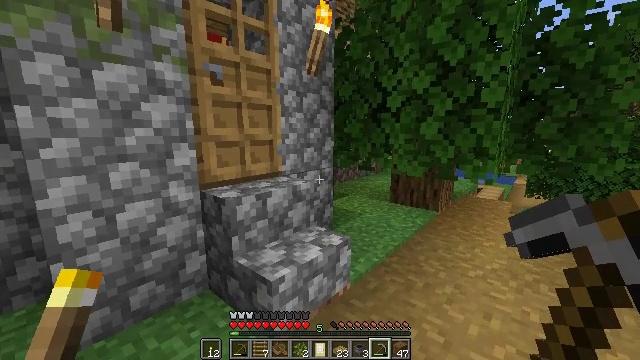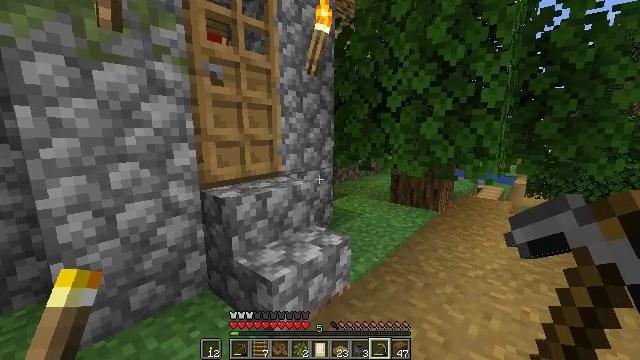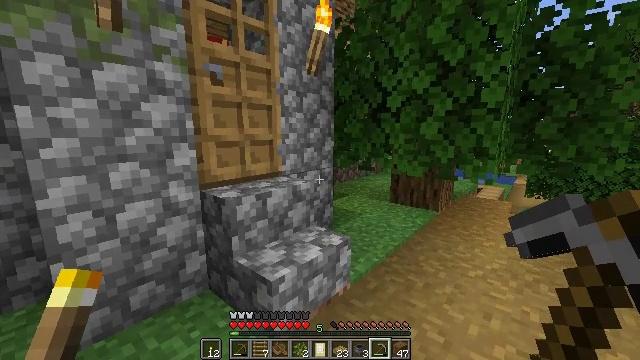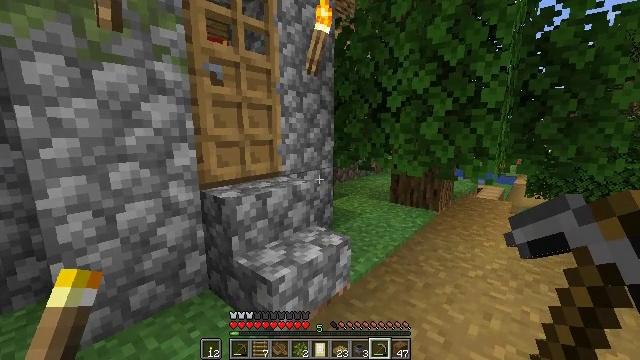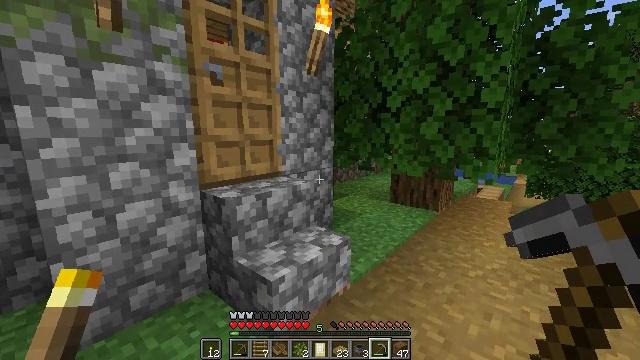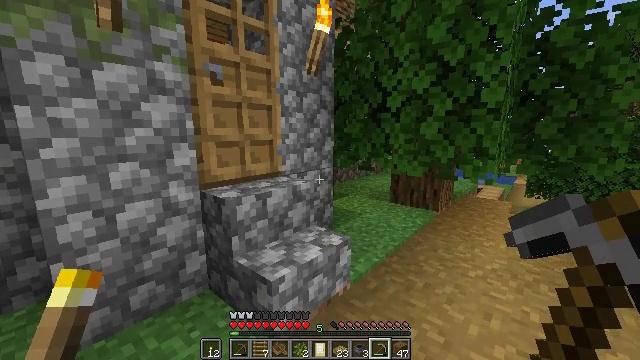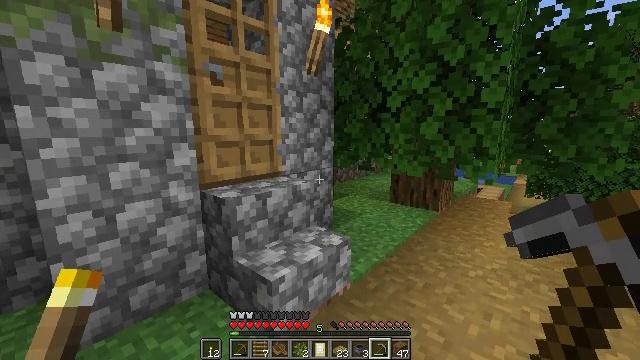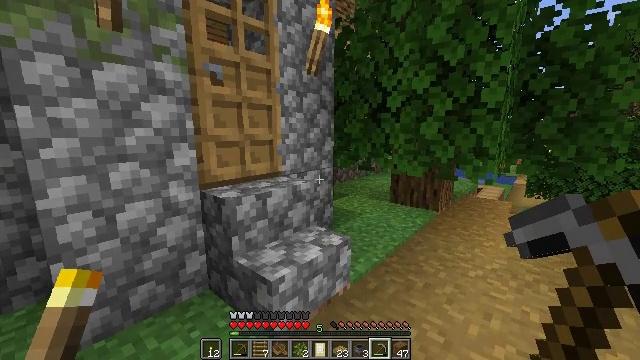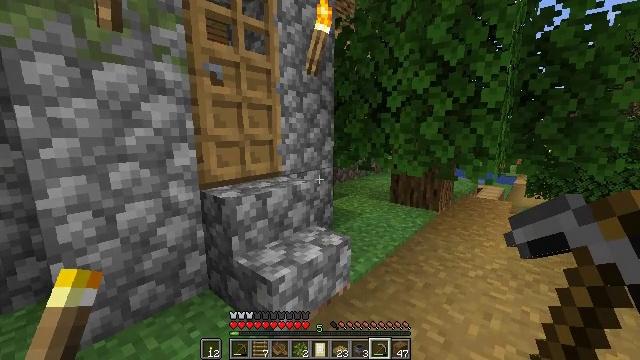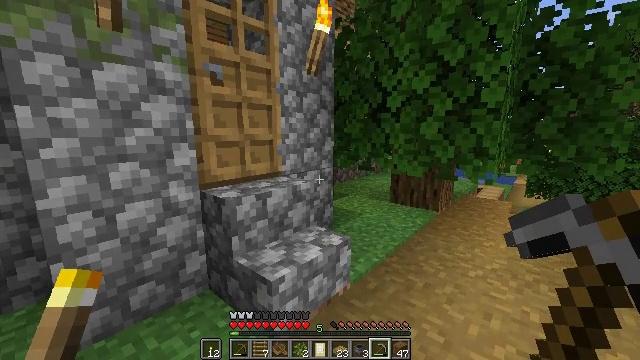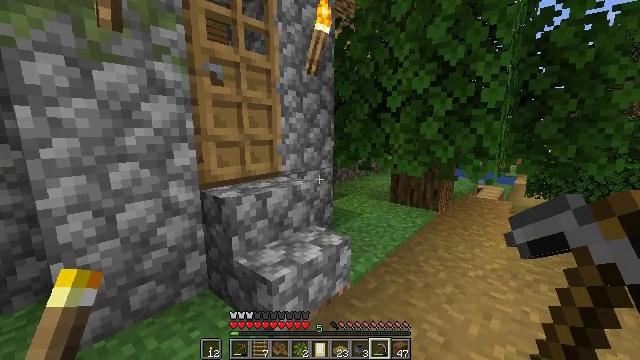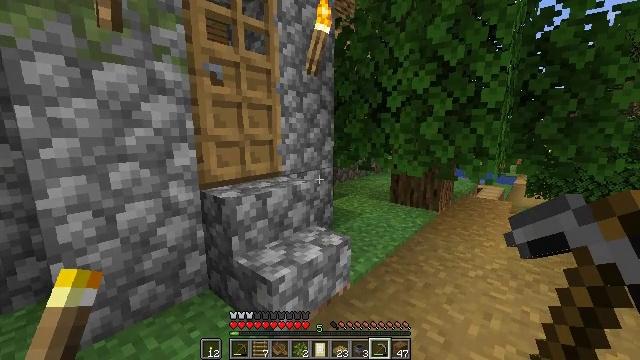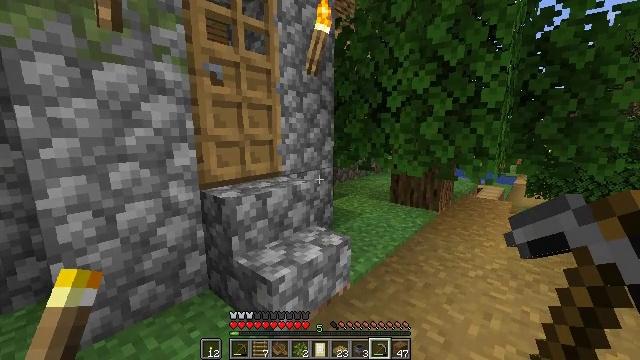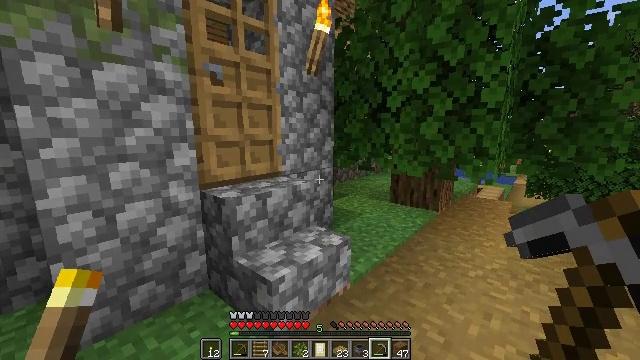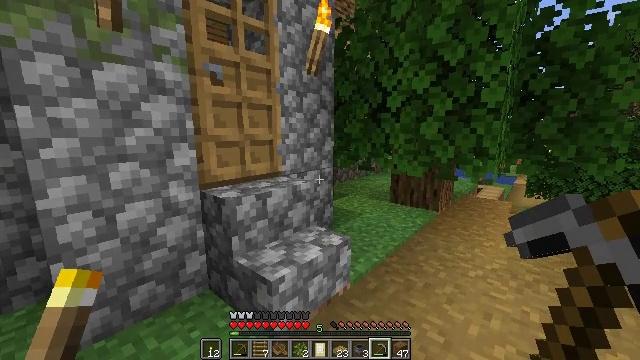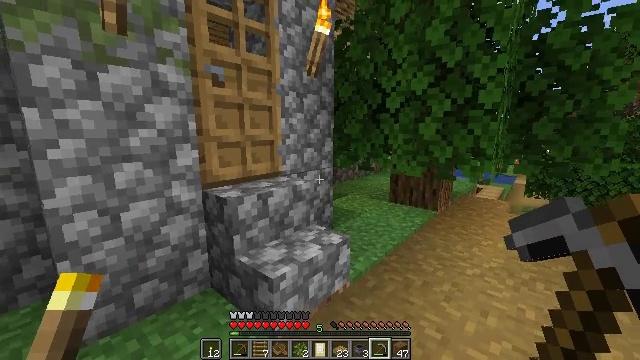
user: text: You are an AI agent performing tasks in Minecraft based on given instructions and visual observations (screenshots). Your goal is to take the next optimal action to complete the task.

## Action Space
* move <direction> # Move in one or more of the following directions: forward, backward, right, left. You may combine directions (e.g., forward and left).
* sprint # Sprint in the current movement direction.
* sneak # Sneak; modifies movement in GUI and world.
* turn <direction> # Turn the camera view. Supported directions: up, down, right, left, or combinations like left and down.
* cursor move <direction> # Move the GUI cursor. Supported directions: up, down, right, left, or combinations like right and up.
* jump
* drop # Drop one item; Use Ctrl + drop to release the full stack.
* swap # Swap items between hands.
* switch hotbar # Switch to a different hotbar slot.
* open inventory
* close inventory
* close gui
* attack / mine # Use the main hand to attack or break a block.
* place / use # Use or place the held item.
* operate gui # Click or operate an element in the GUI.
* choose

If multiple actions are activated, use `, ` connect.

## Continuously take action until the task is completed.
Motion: motion action
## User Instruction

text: Break the cauldron to collect it.
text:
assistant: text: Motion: no_op
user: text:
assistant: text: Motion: no_op
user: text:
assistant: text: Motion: no_op
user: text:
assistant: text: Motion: no_op
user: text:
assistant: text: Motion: no_op
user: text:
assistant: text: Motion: no_op
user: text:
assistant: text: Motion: no_op
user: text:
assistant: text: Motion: no_op
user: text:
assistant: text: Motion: no_op
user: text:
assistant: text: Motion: no_op
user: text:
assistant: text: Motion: no_op
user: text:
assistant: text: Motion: no_op
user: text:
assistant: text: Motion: no_op
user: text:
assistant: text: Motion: no_op
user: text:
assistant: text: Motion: move back
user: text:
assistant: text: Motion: move back
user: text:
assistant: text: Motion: move back
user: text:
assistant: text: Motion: move back
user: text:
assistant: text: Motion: move back
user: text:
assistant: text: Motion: no_op
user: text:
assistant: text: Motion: no_op
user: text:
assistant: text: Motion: no_op
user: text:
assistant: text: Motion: no_op
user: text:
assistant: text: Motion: no_op
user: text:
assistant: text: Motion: no_op
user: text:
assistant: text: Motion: no_op
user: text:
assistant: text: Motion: no_op
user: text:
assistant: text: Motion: move forward
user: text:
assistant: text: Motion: move forward
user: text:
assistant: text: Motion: move forward